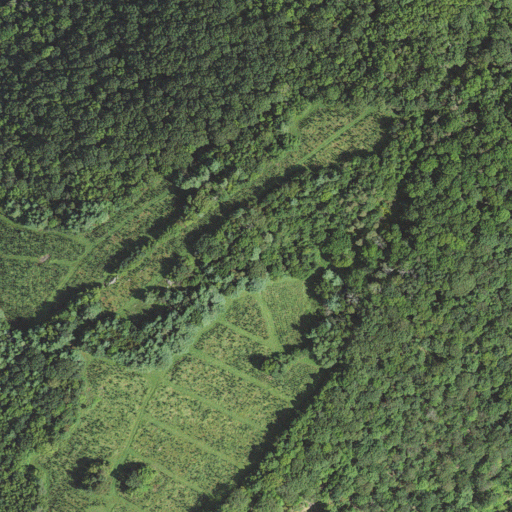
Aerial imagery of mountain in North Carolina named Little Phoenix Mountain containing deciduous forest, mixed forest, pasture, evergreen forest, and open development